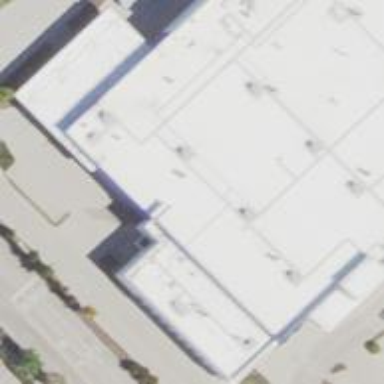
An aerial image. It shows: Part of the building is designated for retail.